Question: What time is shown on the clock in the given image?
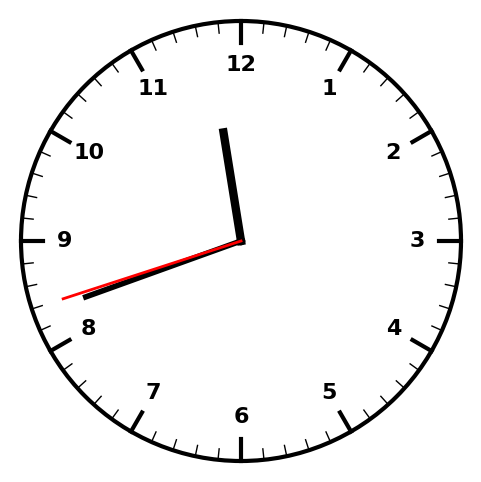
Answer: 11:41:42